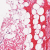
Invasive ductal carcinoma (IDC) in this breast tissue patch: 0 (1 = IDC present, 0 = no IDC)